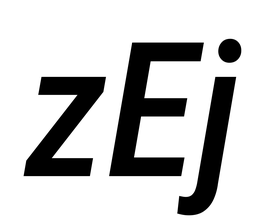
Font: Roboto-Italic_Condensed_Medium_Italic